Question: My problem is, that I want to make a spreadsheet and i need to write a function.
The function is pretty simple. The problem is, that i need to repeat that function around 50-100 times and the position of the cells that i calculate from always changes.
For example:
"BD9" is a group cell of "BD9" "BE9" "BF9" "BG9"
"BD10" is a group cell of "BD10" "BE10" "BF10"
"BG10" is a single cell
In "BD9" there is a function that uses "BD10" and "BG10".
I want to make it, so that the function uses the valuse, based on the cell where the function is.
So based on the position of "BD9", "BD10" is under "BD9" and "BG10" is on the right of "BD10".
I would like to do it this way, cause the positions of the cells relative to the cell that has the function never changes.
So this way I dont need to change the values of so many functions.
And my second question is:
Can a cell refer to itself?
Like you use the "this" keyword.
My job would be so much easier if there was a way, but sadly i've been searching around for 3 days and found nothing about it.
---
Edit:
Here is a layout that i need to use and this layout needs to be copied multiple times.

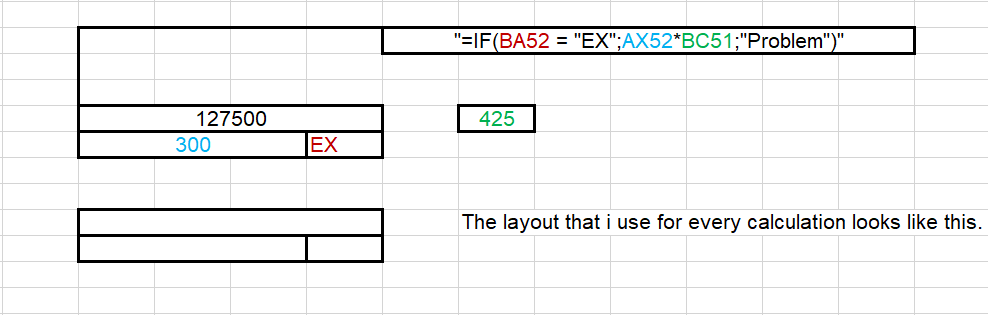
Answer: > "positions of the cells relative to the cell " ,
"based on the position of "BD9", "BD10" is under "BD9" >> '=OFFSET(BD9,1,0)'
"and "BG10" is on the right of "BD10"." >> '=OFFSET(BD10,0,3)'
> "Can a cell refer to itself?"
Directly, no. but if you intent to use it as input for the above relative position formula, yes.
"based on the position of "BD9", "BD10" is under "BD9" >> in Cell BD9 put : '=OFFSET(INDIRECT(CELL("address"),BD9),1,0)'
"and "BG10" is on the right of "BD10"." >> in Cell BG10 put : '=OFFSET(INDIRECT(CELL("address"),BD10),0,3)'